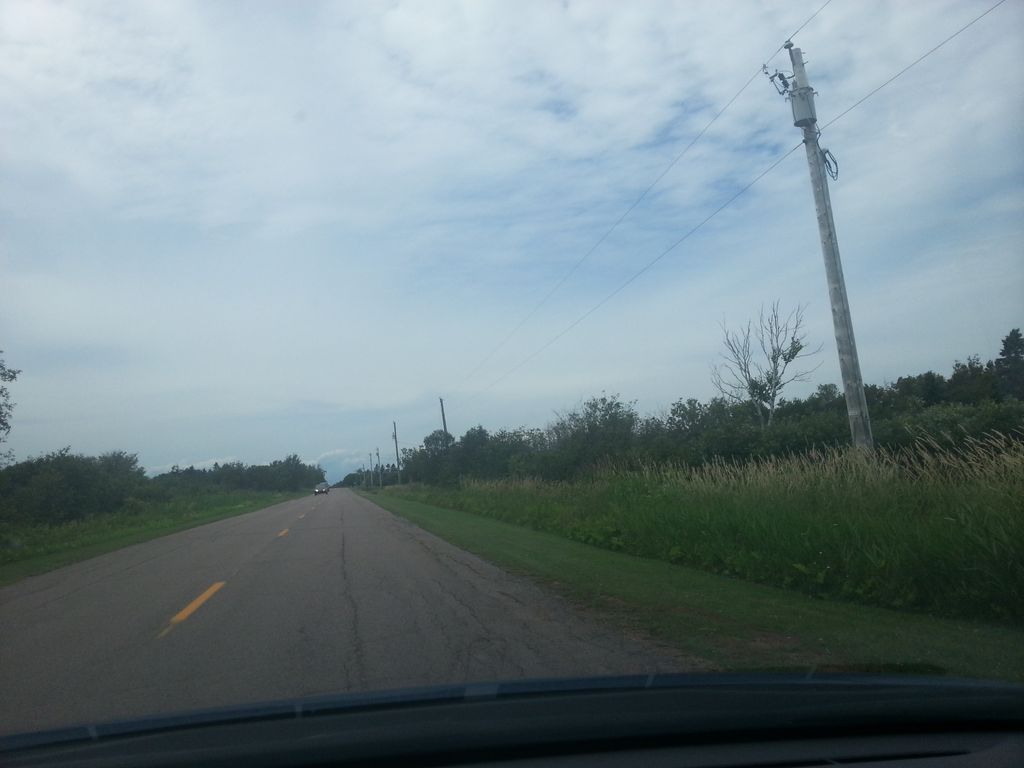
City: charlottetown